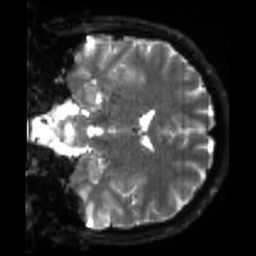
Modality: sbref
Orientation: coronal
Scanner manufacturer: siemens
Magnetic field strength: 3 T
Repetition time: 4 s
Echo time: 0.0594 s